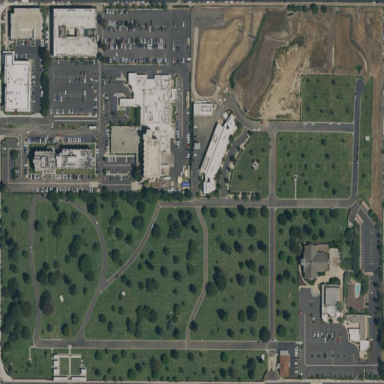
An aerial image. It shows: Cemetery.